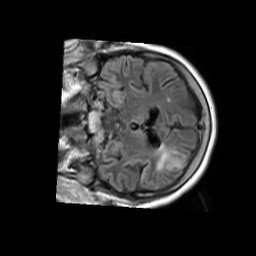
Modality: FLAIR
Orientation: coronal
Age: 54
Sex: male
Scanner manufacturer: philips
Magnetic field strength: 1.5 T
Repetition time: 11 s
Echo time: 0.14 s